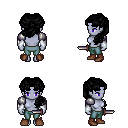
a pixel art fantasy rpg character, female body template, dark elf, purple skin, steel arm armor, teal pants, black princess hairstyle, white cloth bracers, brown shoes, dagger, four views (front, back, left, right), 2x2 character sprite sheet, small pixel art, hard edges, no anti-aliasing